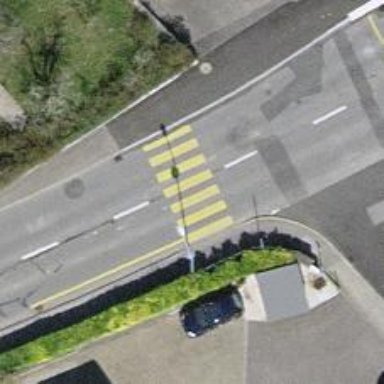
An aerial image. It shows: Uncontrolled zebra crossing with zebra markings.